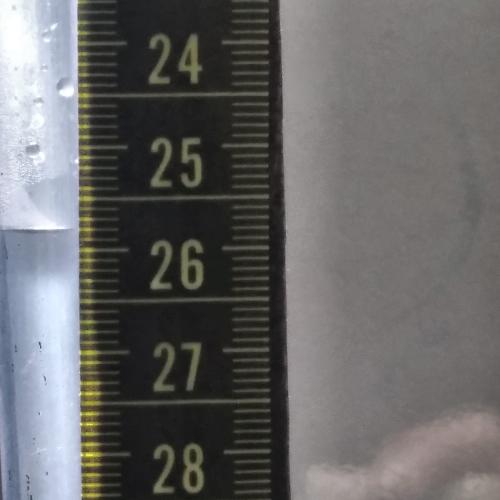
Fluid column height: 25.8 cm